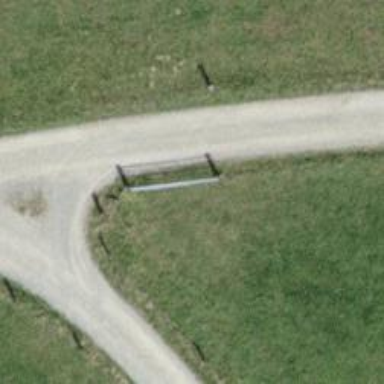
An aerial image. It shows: Compacted track with grade2 level.